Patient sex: M
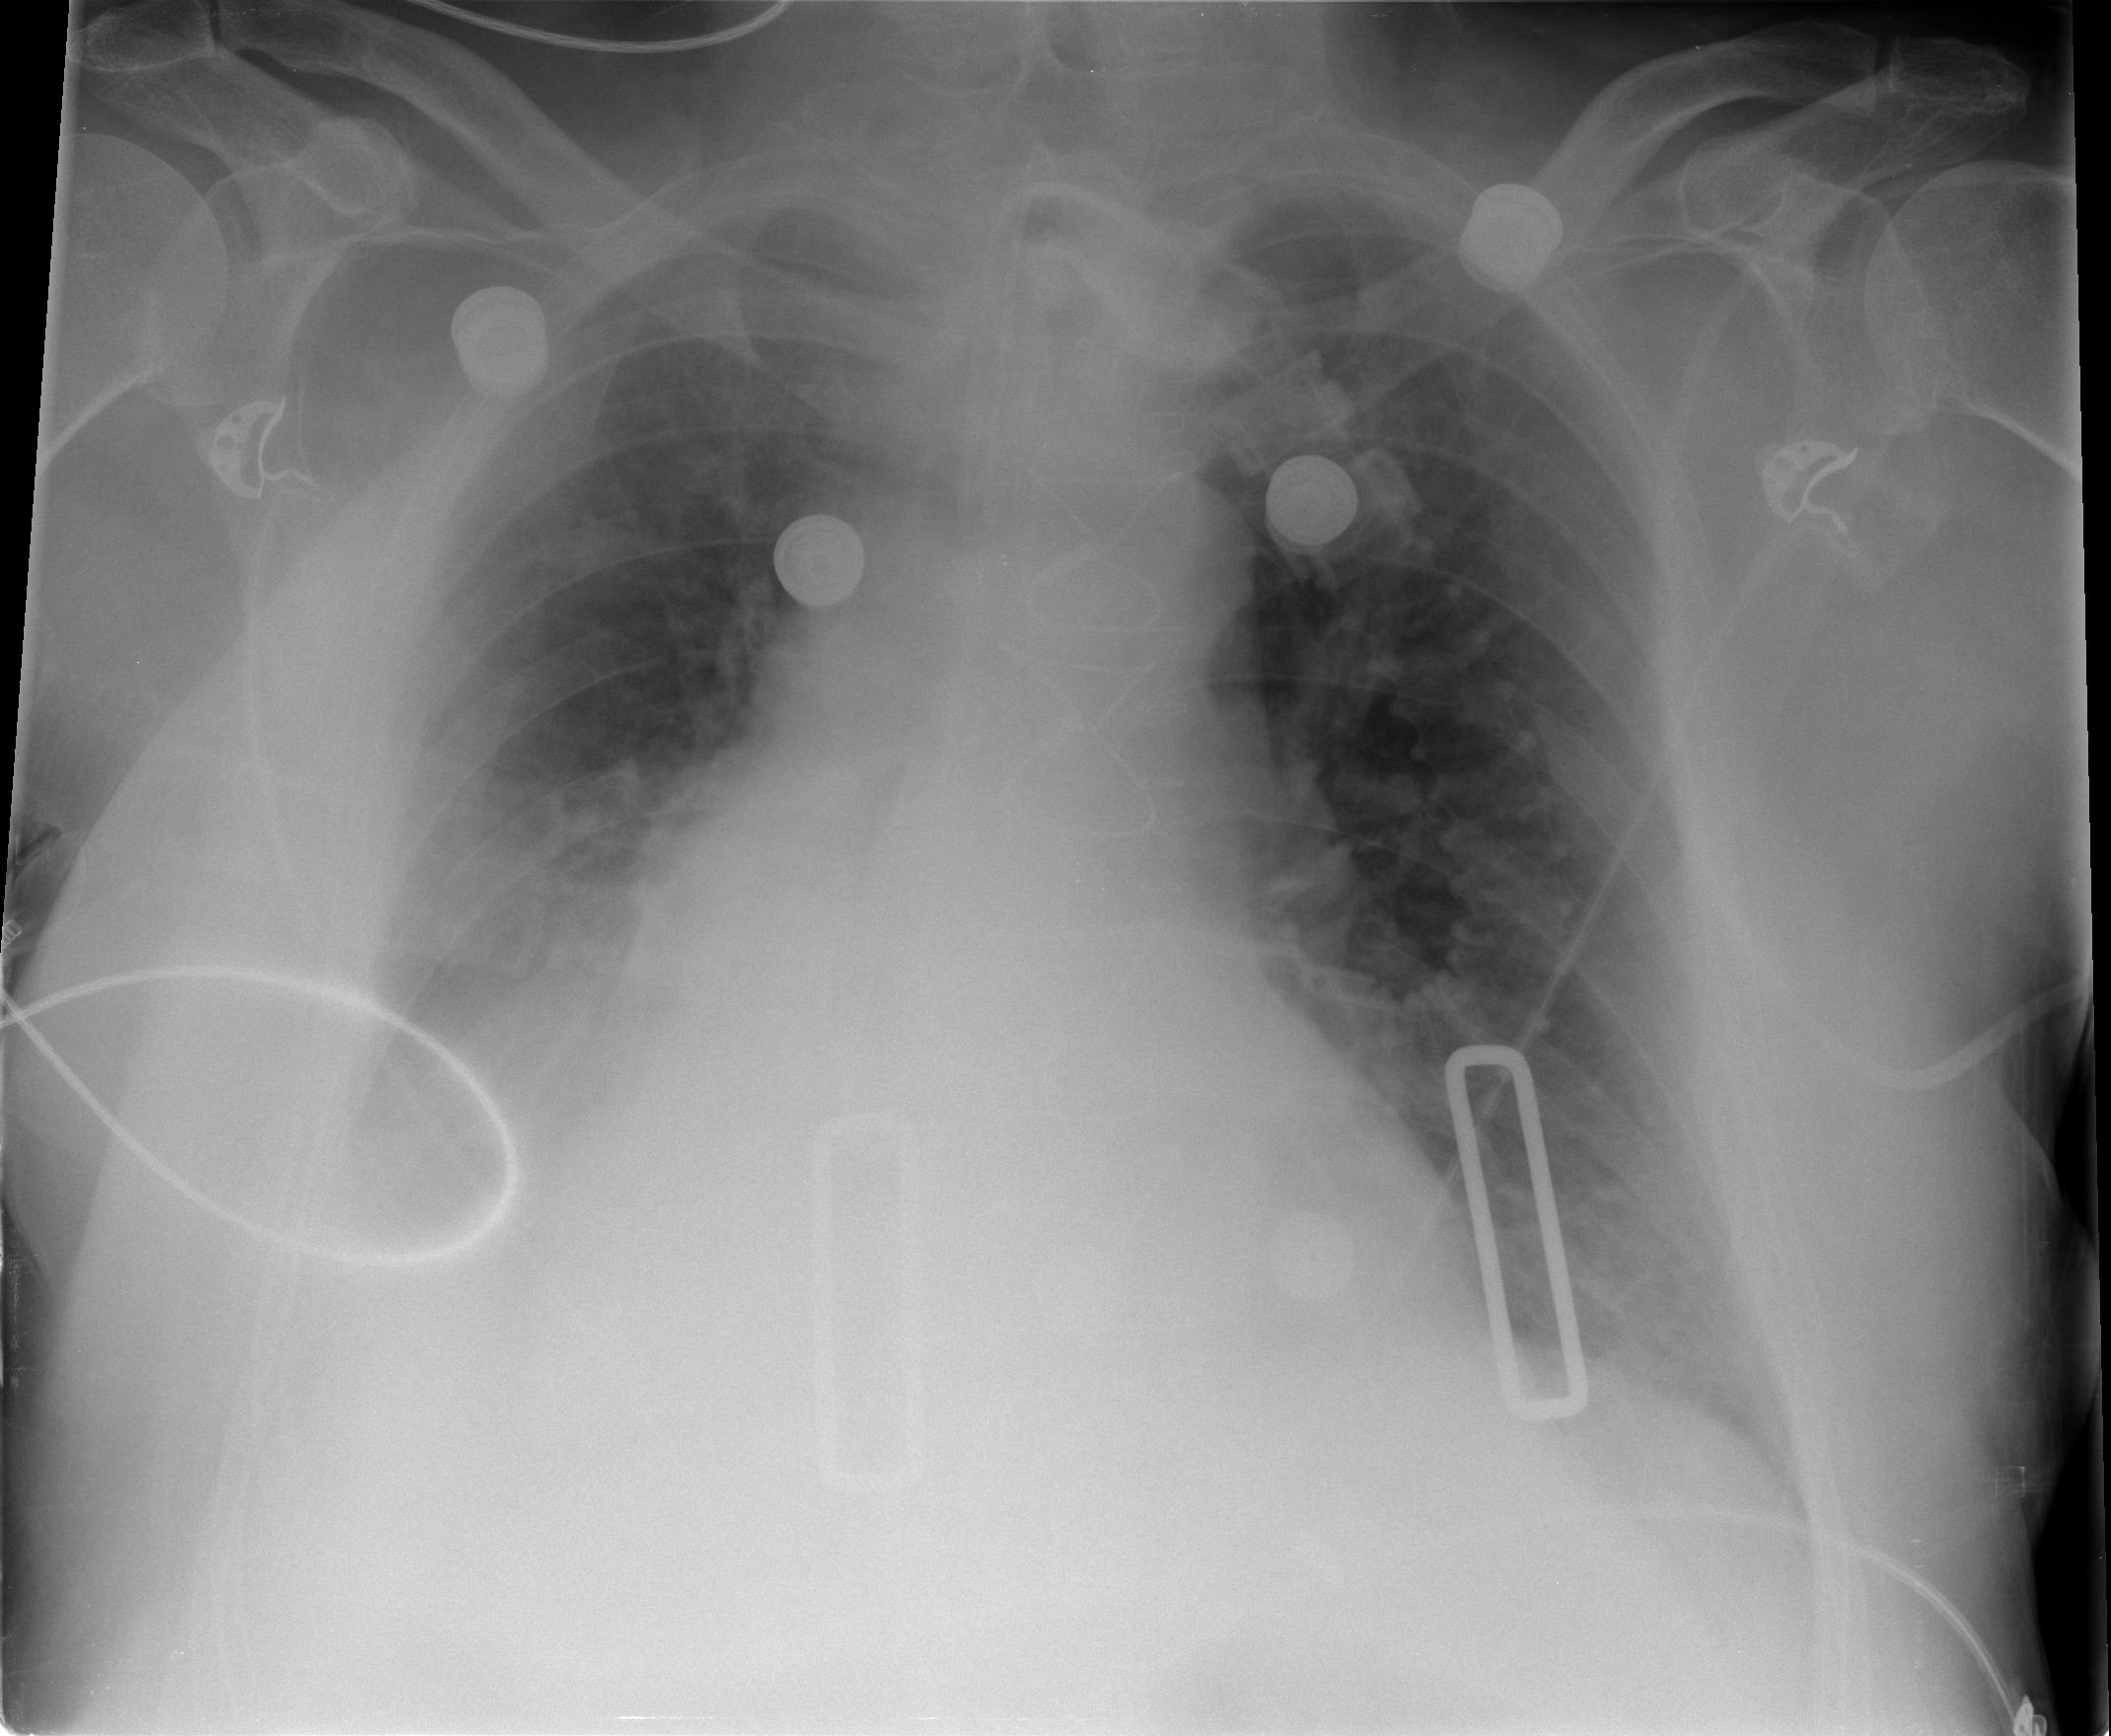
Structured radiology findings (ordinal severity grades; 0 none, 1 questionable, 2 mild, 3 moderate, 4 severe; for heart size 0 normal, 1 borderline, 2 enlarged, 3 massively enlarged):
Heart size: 3
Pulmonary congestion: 2
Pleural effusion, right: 2
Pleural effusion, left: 1
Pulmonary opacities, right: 0
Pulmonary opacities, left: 0
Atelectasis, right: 2
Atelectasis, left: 2